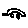
Label: car